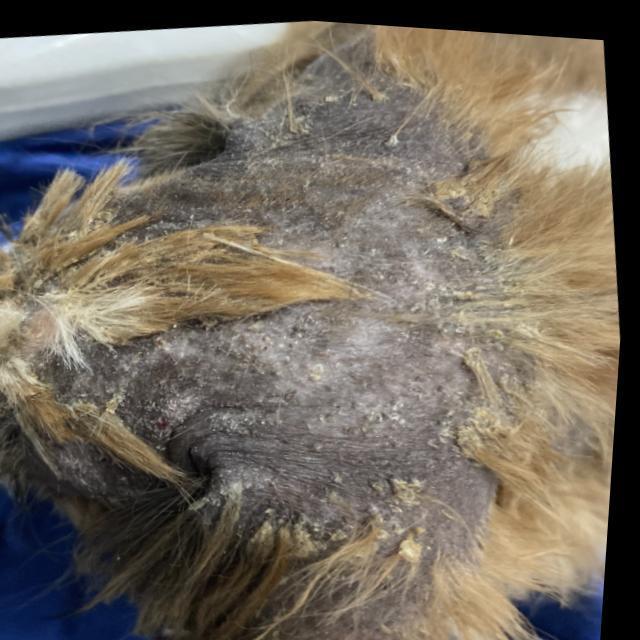
Canine demodicosis (Demodex mange) — caused by Demodex canis mites. Presents with alopecia, follicular papules, pustules, and comedones. Often localized on face and forelimbs.